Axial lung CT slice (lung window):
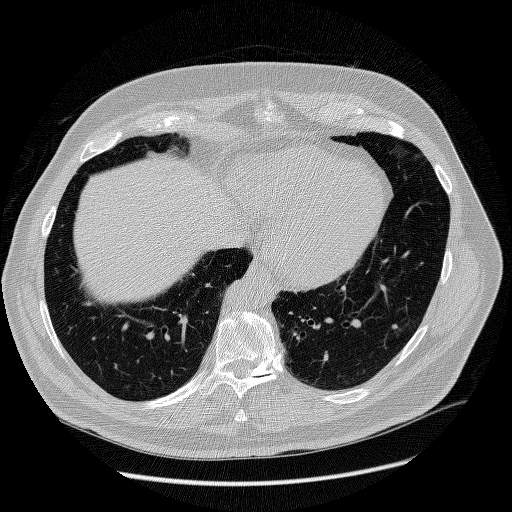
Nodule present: yes
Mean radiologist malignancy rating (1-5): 2.75